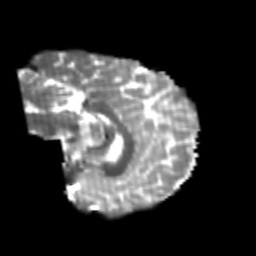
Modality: T2w
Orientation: sagittal
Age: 25
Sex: female
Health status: healthy
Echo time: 0.074 s